Interaction volume radius: 10 \u00c5
Interaction volume height: 10 \u00c5
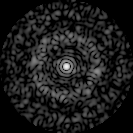
Disorder parameter: 0.8686